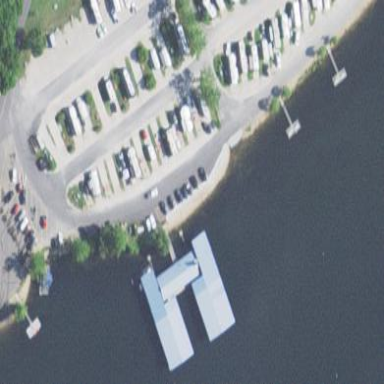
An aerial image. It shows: Dock located along the waterway.